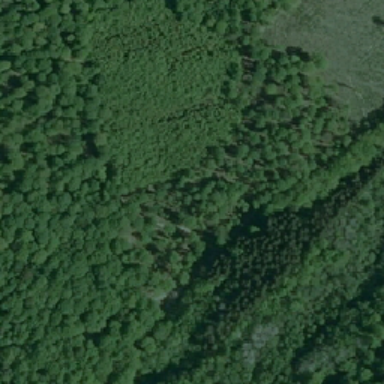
We can see the lush forest sorulating the pitch of its conical lawn .